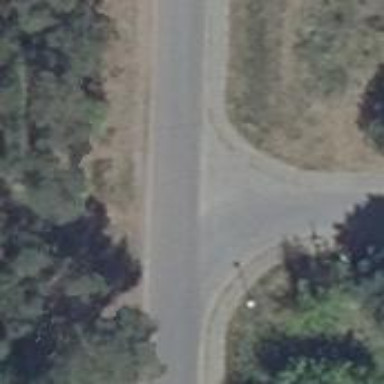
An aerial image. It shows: Smooth asphalt road in residential area.